Interaction volume radius: 5 \u00c5
Interaction volume height: 20 \u00c5
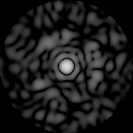
Disorder parameter: 0.8249